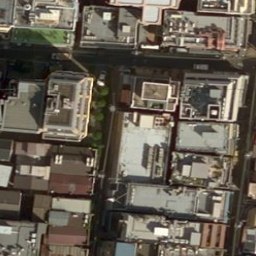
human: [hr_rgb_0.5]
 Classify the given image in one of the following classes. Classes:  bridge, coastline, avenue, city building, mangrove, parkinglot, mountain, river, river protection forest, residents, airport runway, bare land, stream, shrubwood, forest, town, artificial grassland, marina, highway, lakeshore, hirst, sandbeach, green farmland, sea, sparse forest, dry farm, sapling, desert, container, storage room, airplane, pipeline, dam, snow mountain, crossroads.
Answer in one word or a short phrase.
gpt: city building